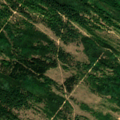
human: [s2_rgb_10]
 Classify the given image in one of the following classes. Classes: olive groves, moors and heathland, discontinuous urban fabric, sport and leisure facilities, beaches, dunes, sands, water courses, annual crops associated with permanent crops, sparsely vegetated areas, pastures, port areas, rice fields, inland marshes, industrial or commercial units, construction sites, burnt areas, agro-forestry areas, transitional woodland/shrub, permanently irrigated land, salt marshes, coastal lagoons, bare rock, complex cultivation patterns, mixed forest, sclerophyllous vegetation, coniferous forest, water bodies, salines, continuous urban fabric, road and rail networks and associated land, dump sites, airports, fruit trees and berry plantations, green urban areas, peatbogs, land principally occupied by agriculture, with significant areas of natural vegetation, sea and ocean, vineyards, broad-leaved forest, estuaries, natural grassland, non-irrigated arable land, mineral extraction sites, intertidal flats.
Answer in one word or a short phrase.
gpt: broad-leaved forest, natural grassland, transitional woodland/shrub